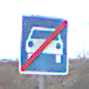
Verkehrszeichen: EndeKraftfahrstrasse
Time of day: MorningAfternoon
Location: Outdoor (Suburban)
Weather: Overcast
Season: NotSpecified
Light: Natural